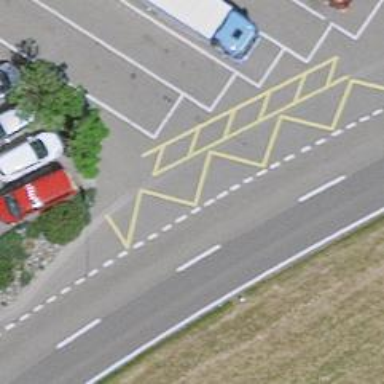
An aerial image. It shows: Bus stop with designated stop position for public transport.